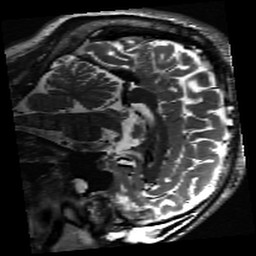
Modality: inplaneT2
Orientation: sagittal